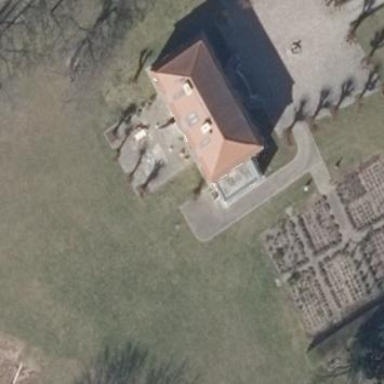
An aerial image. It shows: Historic castle building.